Field crop: tomato
Growth stage: 2
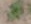
Species: solanum